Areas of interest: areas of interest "Sport and cultural"
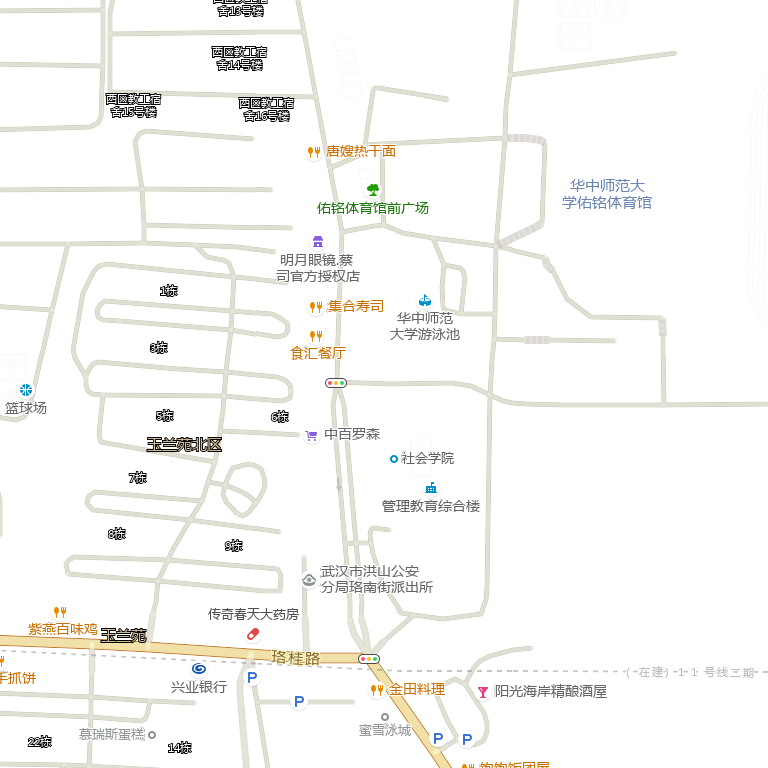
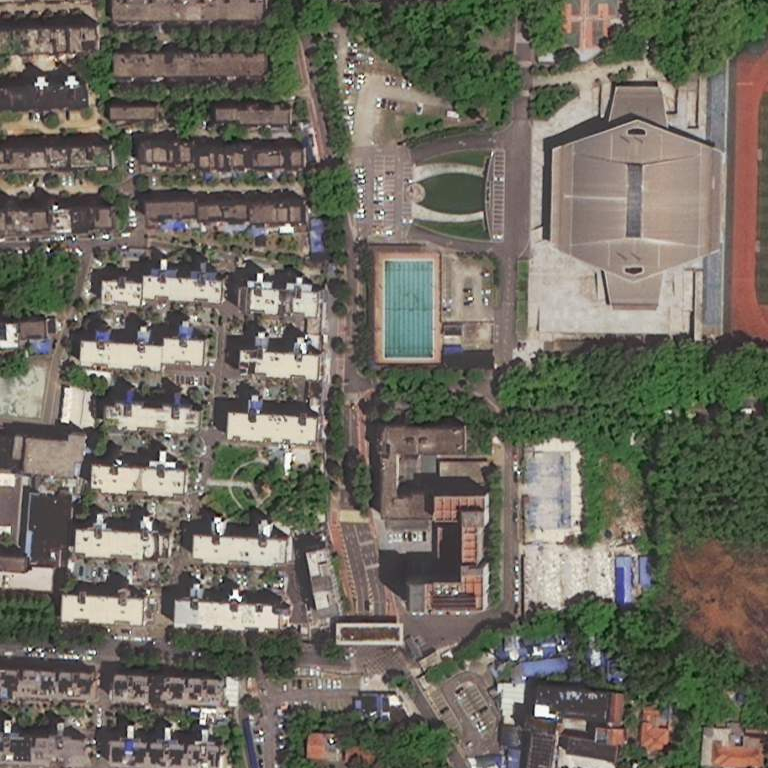